Question: I know that we can call Java from JavaScript and vice-versa, but I'm wondering myself about when take that power and use it in a healthy way. I'm talking about real world applications, not "hello world".
As many developers usually I'm developing java and javascript but I not have the enough experience for know when mix those guys is a good idea.
Please if there is some developer who can share his knowlege about how has constructed real world applications using this mix would be great :).
Apologies, I failed to convey my doubt in a worthwhile way, so, Did you hear about <URL>?, for instance you could call Javascript code from a Java Class, but I dont see a business case in which those capabilities increase the worth to my server side applications.
This is a nashorn hello world, in this application there is a Java Main which "eval" the content of a .js file calling the functions inside the .js file.

My mainly doubt is when this power would be really useful
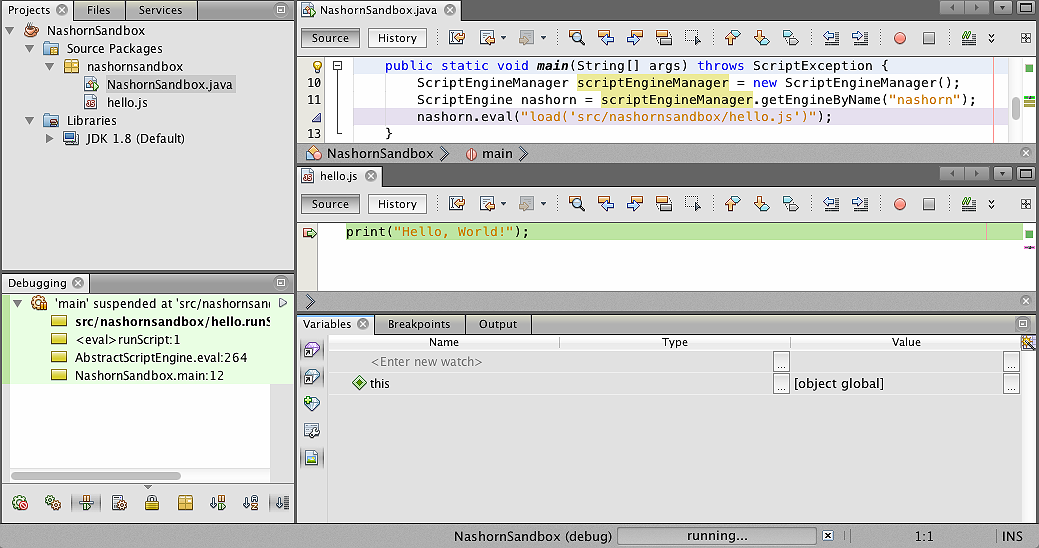
Answer: In (which is the usual scenario where Java and JavaScript interact):
there are 2 places where you can make the server and client side languages interact with each other:
1. At rendering time, this is, when generating the HTML output to the user.
2. At runtime, this is, when the HTML has been generated and it is at client side (e.g. browser client).
For the first case, let's say we have a Servlet that adds an attribute to the request and forward to a new (JSP) view. This is an example of the servlet:
'''
@WebServlet("/hello")
public class HelloServlet extends HttpServlet {
@Override
protected void doPost(HttpServletRequest request, HttpServletResponse response) throws ServletException, IOException {
String name = request.getParameter("name");
// Prepare messages.
request.setAttribute("name", name);
request.getRequestDispatcher("/WEB-INF/hello.jsp").forward(request, response);
}
}
'''
Then in your view (hello.jsp file inside WEB-INF folder), you have a code like this:
'''
<!DOCTYPE html>
<html lang="en">
<head>
<title>Servlet Hello World</title>
<script>
function changeName(var newName) {
document.getElementById('divName').innerHtml = 'Hello ' + newName;
}
window.onload = function () {
changeName('${name}');
}
</script>
</head>
<body>
<div id="divName">
</div>
<form id="name" action="hello">
Change name to: <input type="text" name="name" />
<br />
<input type="text" value="Change the name" />
</form>
</body>
</html>
'''
By using this approach, we can communicate Java generates variables (<URL> directly to JavaScript when rendering the view. So we can access to Java page, request, session and context attributes when creating the HTML that is going to the client.
Note that if you want to re-execute this Java code, you should fire a new request to the server in order to execute the Java code. This is where ajax come handy.
Ajax lets you communicate with the server side asynchronously, the server will prepare a response for your request, and then in client side you will define how to use it. For this purpose, it is better to use a common format for the communication. The most preferred format nowadays is <URL>.
---
In :
Java will run on the client machine. Note that here Java can execute JavaScript code through a <URL>, written in Java, that allows applying transformations to your code through JavaScript scripts.
More info on Nashorn:
- <URL>